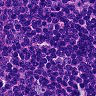
Metastatic tissue present: no